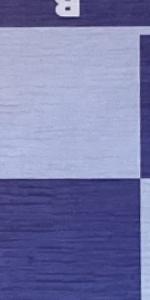
Label: Empty